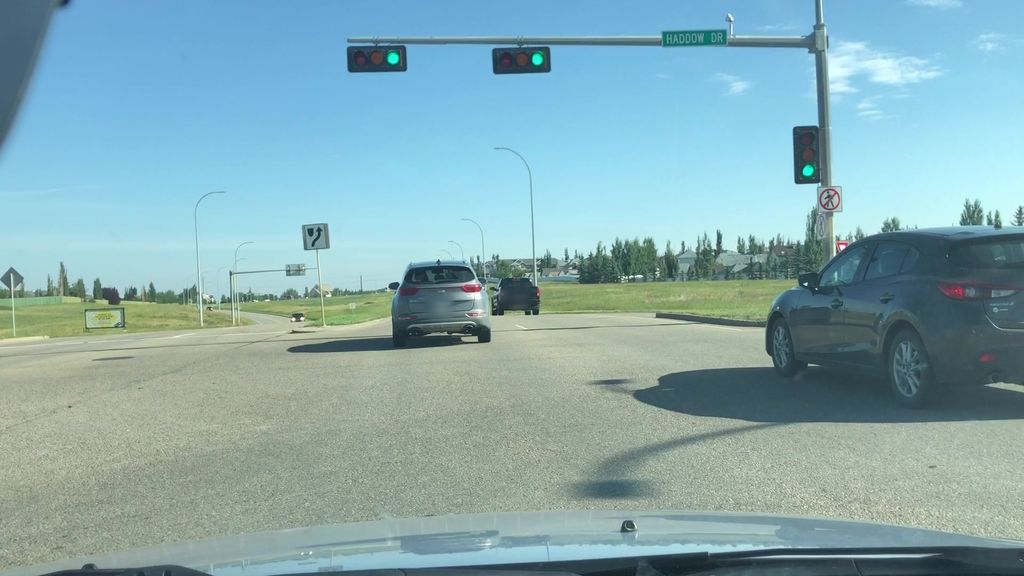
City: edmonton